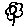
Label: flower